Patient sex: F
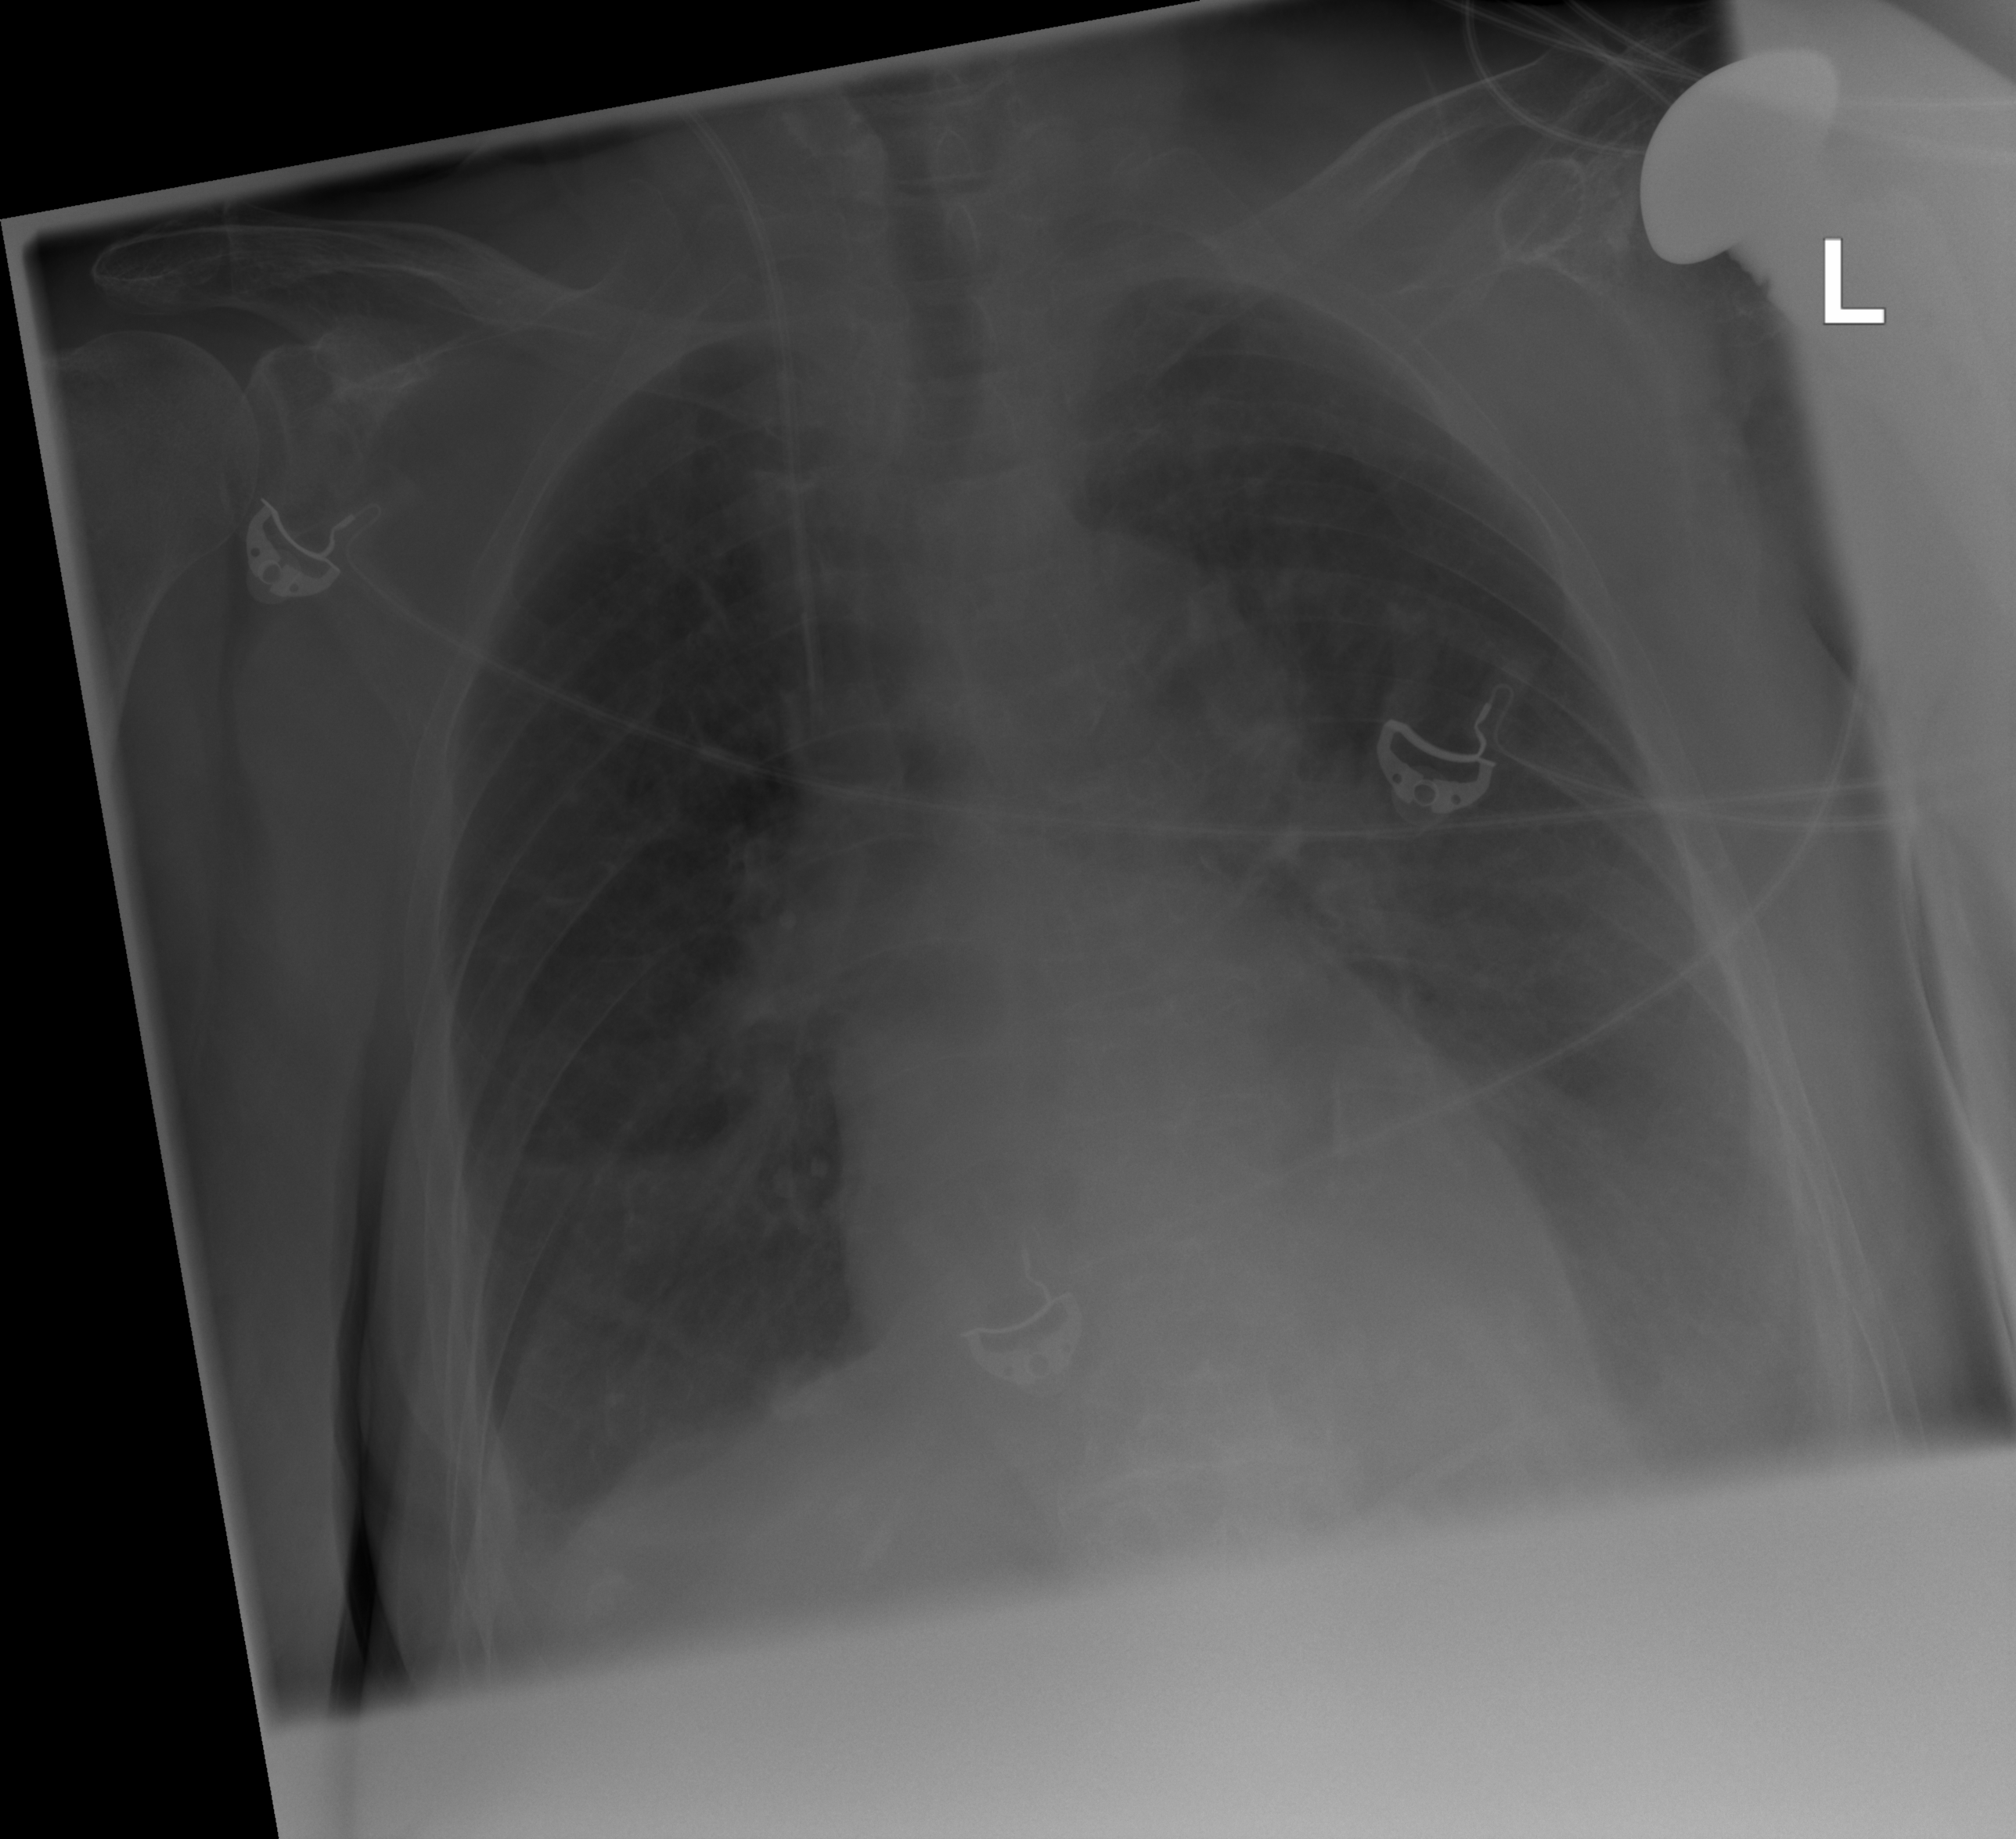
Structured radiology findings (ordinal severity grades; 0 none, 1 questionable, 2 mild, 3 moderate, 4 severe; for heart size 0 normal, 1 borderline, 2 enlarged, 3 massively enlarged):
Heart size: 0
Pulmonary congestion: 0
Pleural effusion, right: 1
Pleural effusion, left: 2
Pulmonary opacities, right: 0
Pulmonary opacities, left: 0
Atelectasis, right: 0
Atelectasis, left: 2